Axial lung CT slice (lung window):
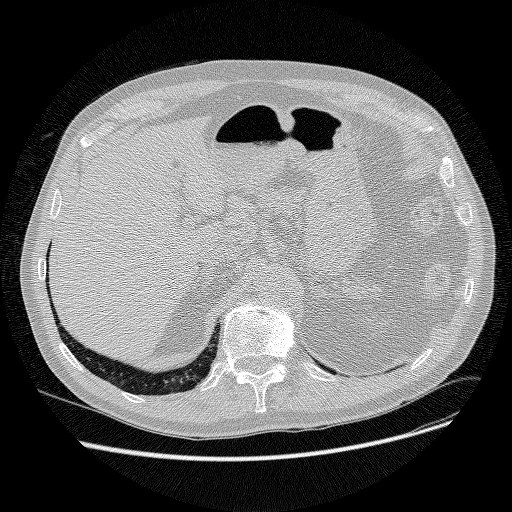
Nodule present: no